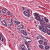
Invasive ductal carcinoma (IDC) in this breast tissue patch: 0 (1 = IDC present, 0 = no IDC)